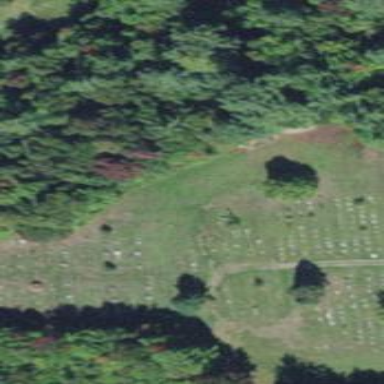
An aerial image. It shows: Cemetery.